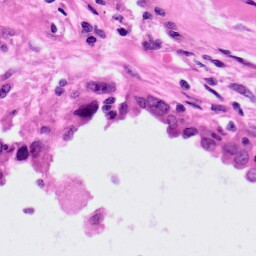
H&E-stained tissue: Lung